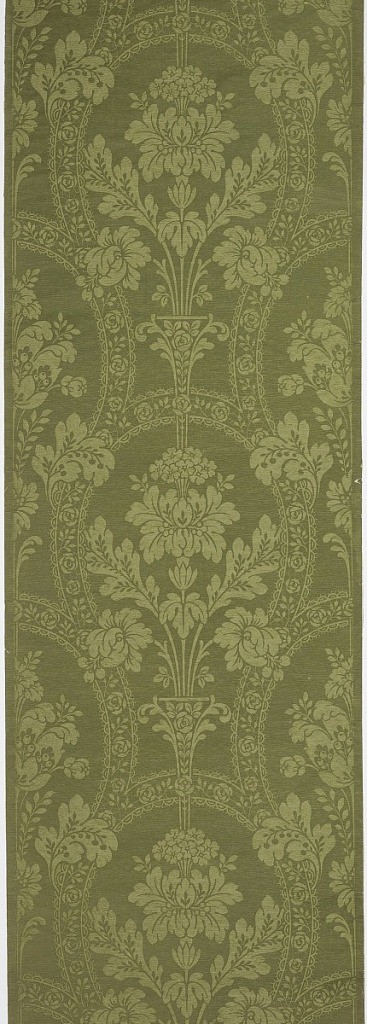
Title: Sidewall
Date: ca. 1890
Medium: Machine-printed
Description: Green texture print imitating damask: formalized stiff flowers separated by lacy bands. Straight repeat and match.